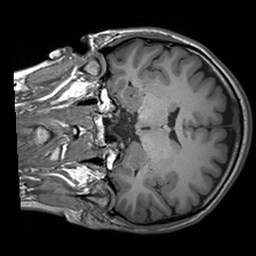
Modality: T1w
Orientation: coronal
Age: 22
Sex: female
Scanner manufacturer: siemens
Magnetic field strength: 3 T
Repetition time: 1.6 s
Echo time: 0.00236 s